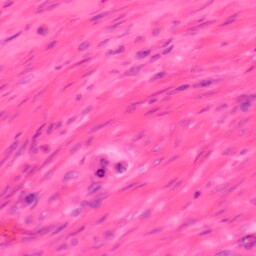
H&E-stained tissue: Colon